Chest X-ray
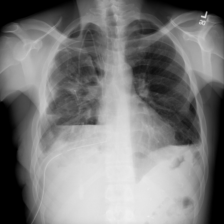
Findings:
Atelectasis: negative
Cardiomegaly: negative
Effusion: negative
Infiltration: negative
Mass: negative
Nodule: negative
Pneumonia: negative
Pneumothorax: positive
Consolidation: negative
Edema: negative
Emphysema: negative
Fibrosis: negative
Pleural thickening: negative
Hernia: negative